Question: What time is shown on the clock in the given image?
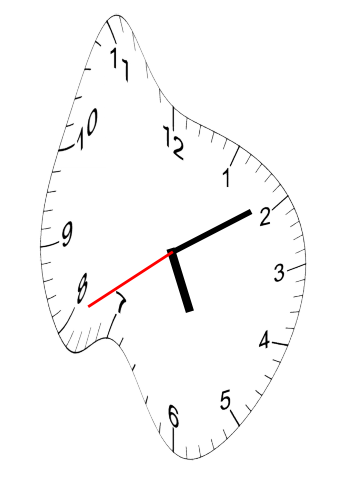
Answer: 05:09:40